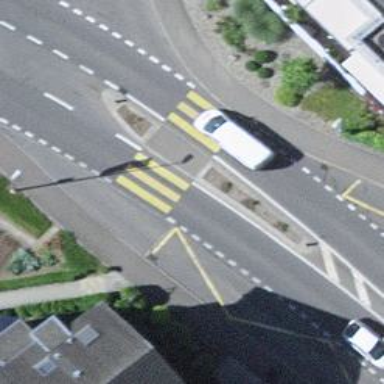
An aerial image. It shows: Kerb barrier.